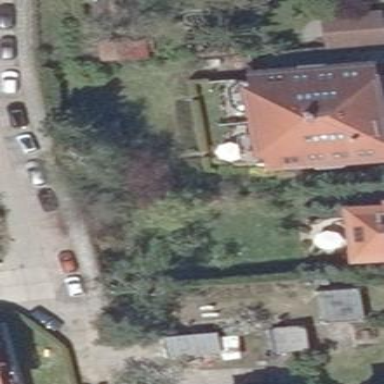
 designed for leisure activities on land."